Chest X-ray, PA view. Patient: 6 years old, sex F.
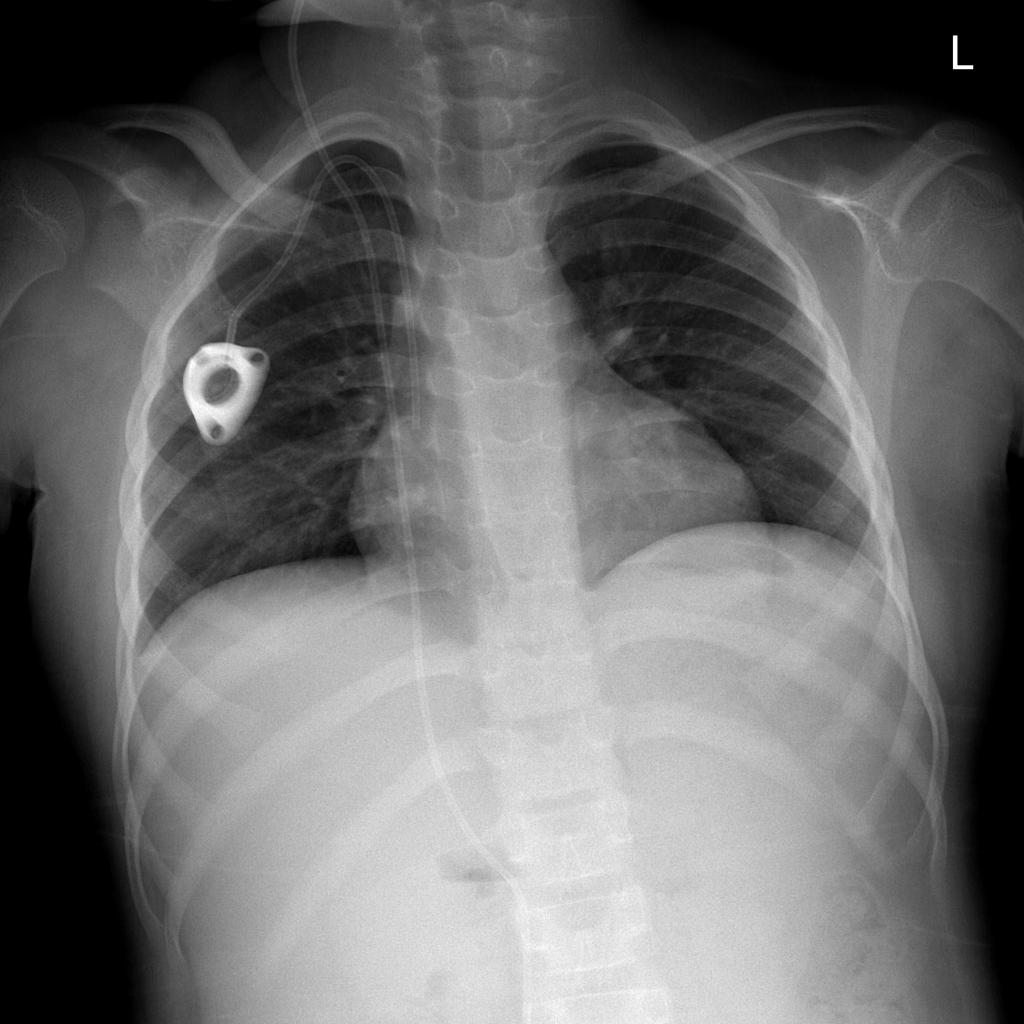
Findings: No Finding